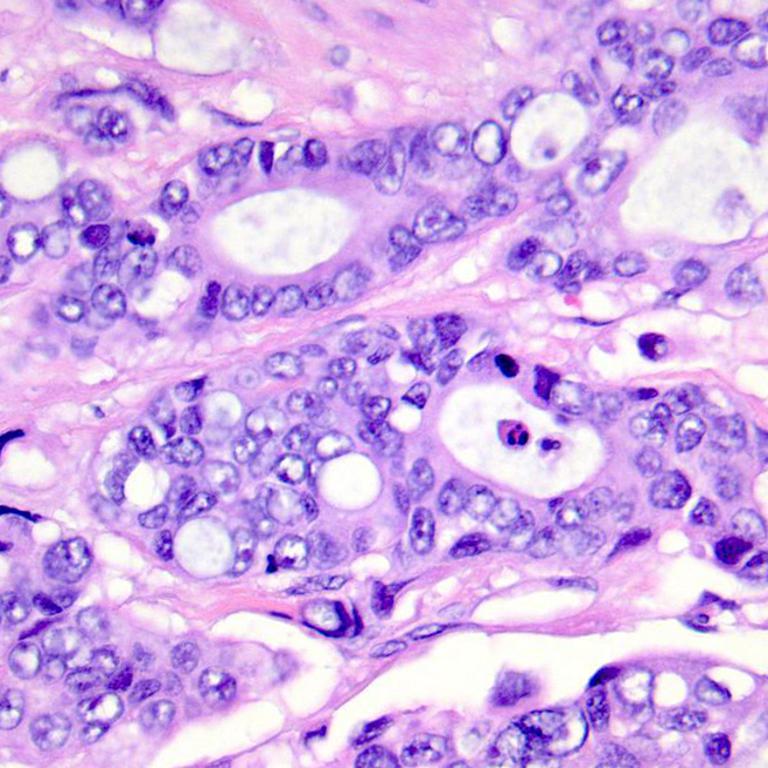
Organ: colon
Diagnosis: adenocarcinomas